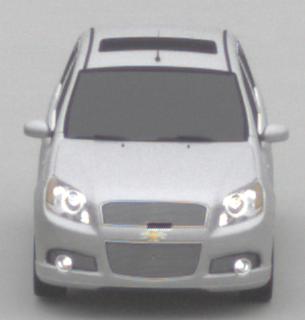
Make: Chevrolet
Model: Aveo 1.2
Detailed model: Aveo
Model produced from: 2008/06
Model produced until: 2011/01
Doors: 3
Color: white
Road condition: dry road
Daytime: midday
Contrast: low contrast